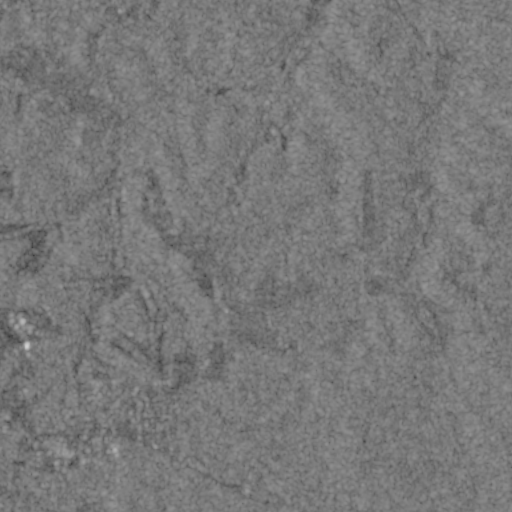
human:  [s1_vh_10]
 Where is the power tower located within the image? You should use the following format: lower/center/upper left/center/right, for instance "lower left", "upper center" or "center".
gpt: The power tower is located in the upper right of the image.
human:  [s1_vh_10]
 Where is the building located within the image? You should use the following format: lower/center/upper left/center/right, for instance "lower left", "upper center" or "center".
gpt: The building is located in the lower left of the image.
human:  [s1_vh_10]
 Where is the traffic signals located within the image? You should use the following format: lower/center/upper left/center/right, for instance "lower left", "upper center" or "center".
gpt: The traffic signals is located in the lower left of the image.
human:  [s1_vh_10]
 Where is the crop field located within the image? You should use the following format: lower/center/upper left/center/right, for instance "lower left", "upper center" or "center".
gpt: There is no crop field in the image.

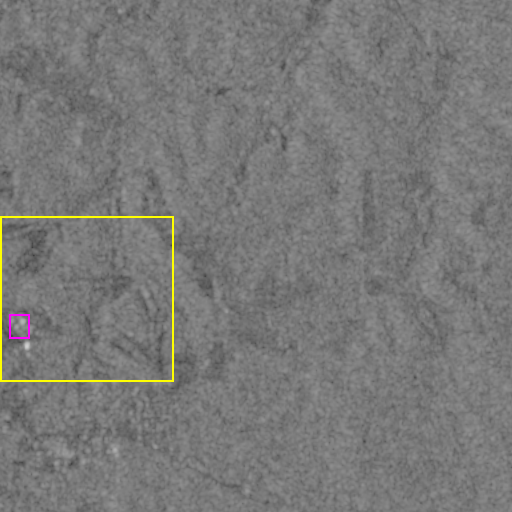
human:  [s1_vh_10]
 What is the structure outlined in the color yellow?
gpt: The structure outlined in yellow is a park.
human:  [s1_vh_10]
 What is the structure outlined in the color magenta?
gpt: The structure outlined in magenta is a building.
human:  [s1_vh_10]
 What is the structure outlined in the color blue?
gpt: There is no blue outline.